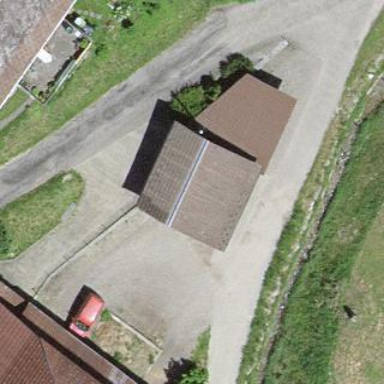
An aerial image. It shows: View of roof of building.